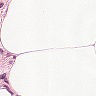
Metastatic tissue present: no